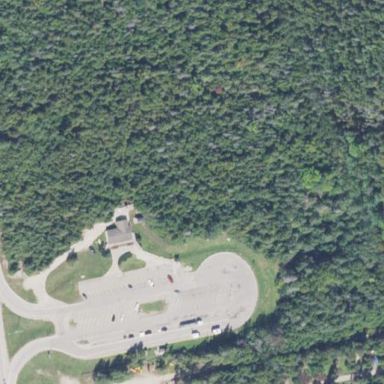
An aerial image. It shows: Rest area on the road.